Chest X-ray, AP view. Patient: 43 years old, sex M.
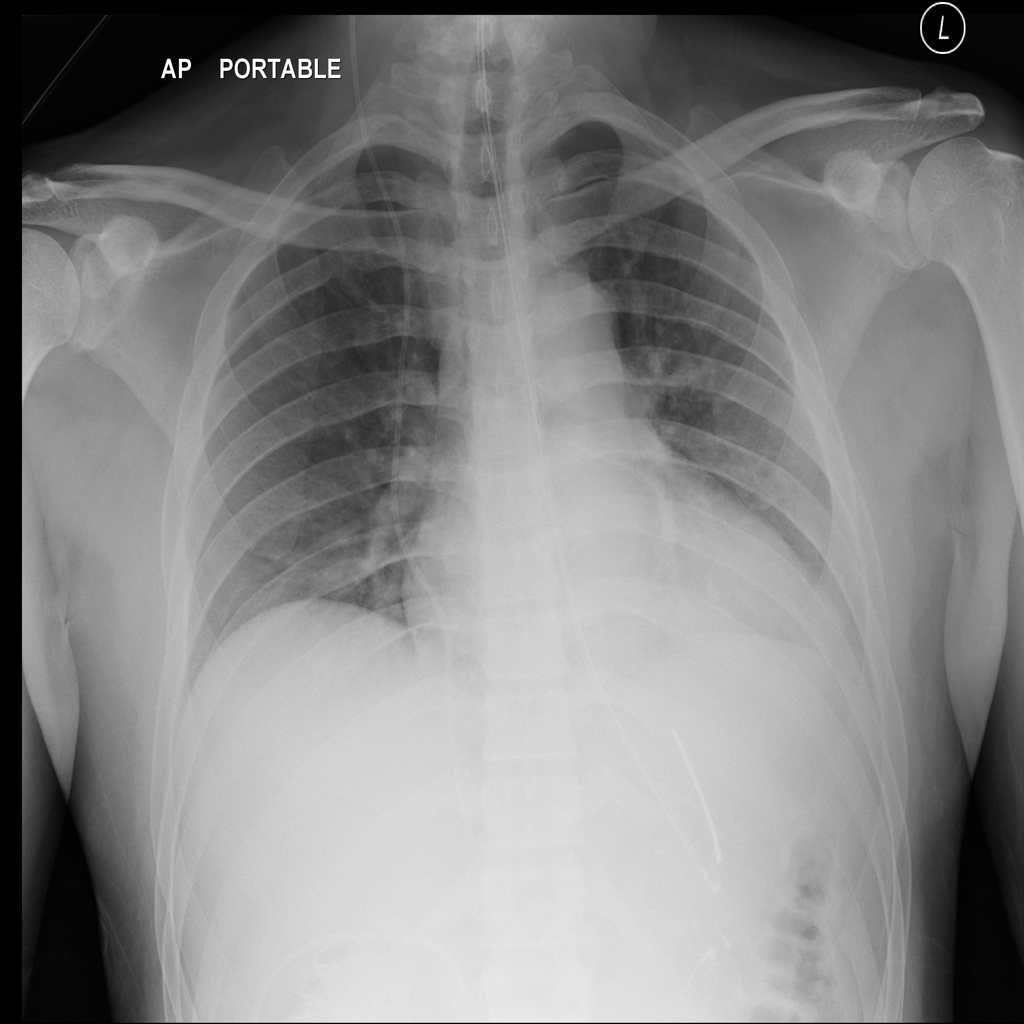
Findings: Cardiomegaly, Effusion